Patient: sex M, age 74
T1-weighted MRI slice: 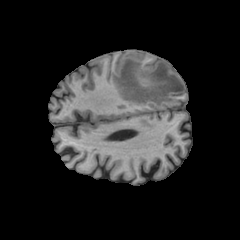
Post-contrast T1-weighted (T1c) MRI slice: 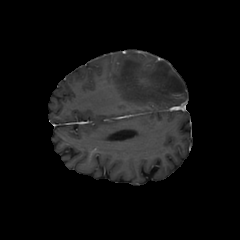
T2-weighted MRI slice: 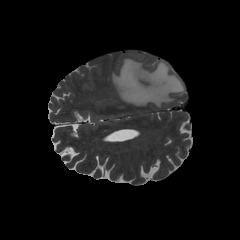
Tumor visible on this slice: yes
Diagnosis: Glioblastoma, IDH-wildtype
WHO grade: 4